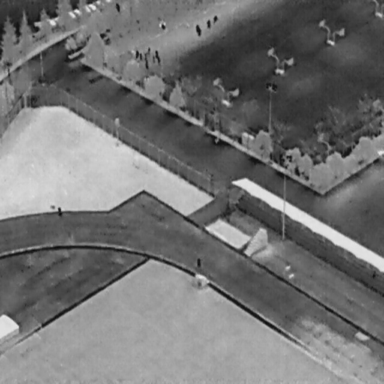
There are 18 objects shown in the infrared image, including 12 People, and six Cars.